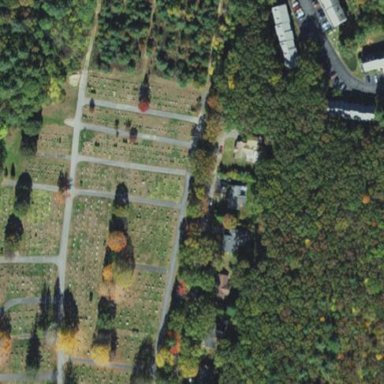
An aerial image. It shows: Cemetery that holds historical significance.